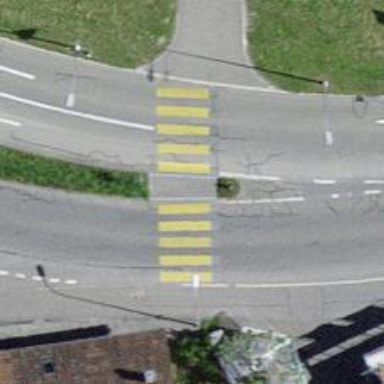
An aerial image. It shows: Zebra crossing on the road.